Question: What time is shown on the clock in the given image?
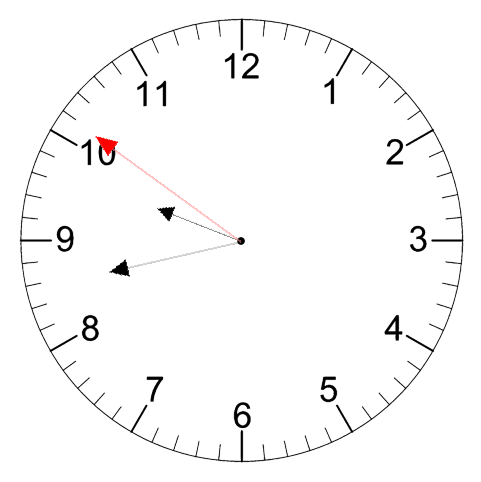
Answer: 09:42:51